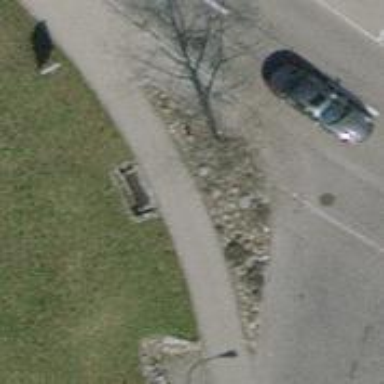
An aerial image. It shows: Sidewalk.